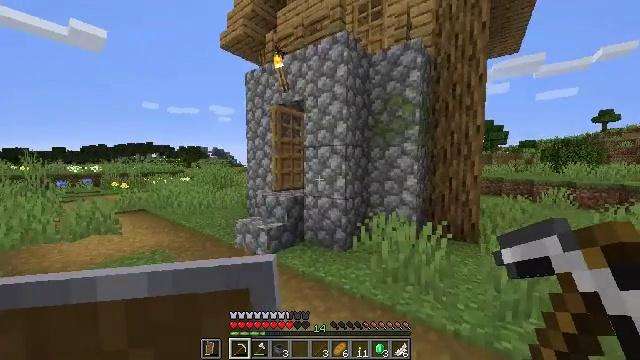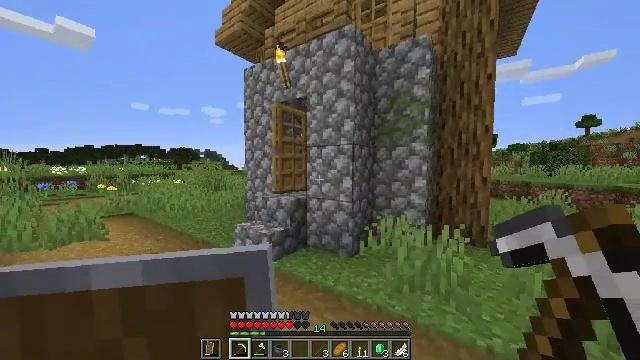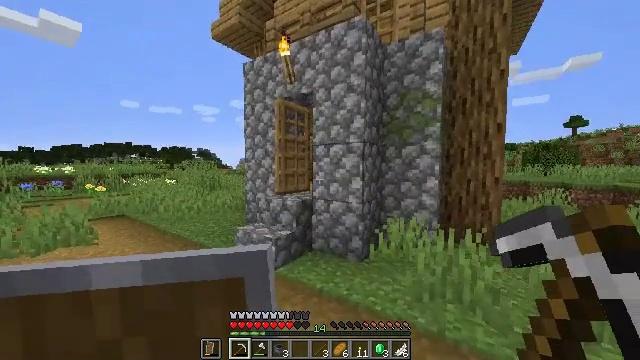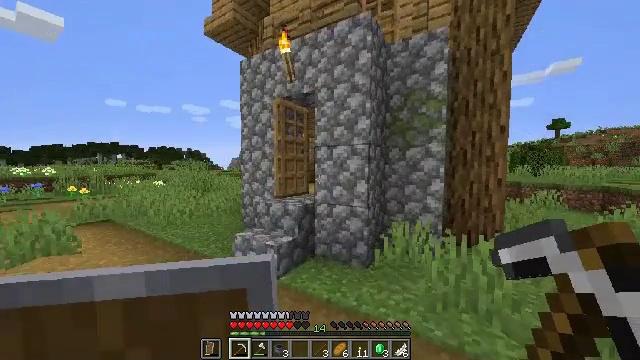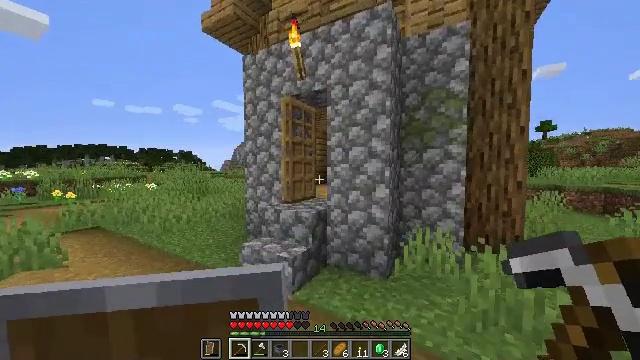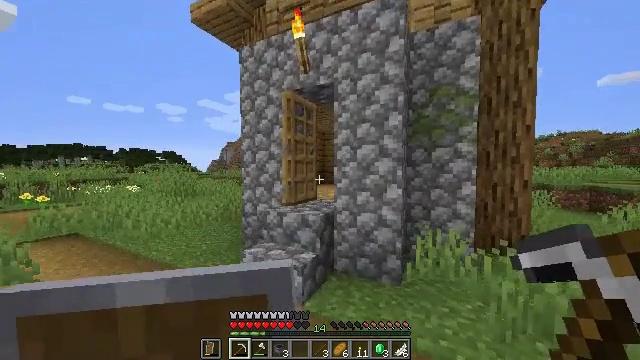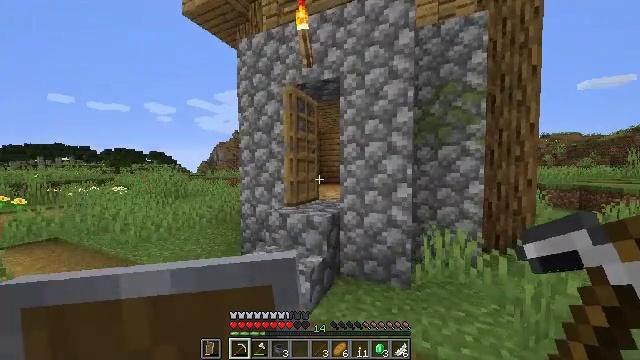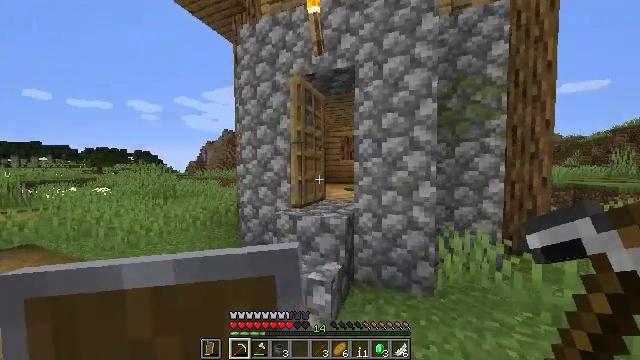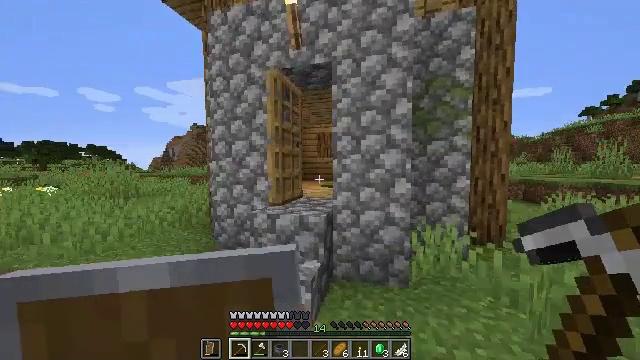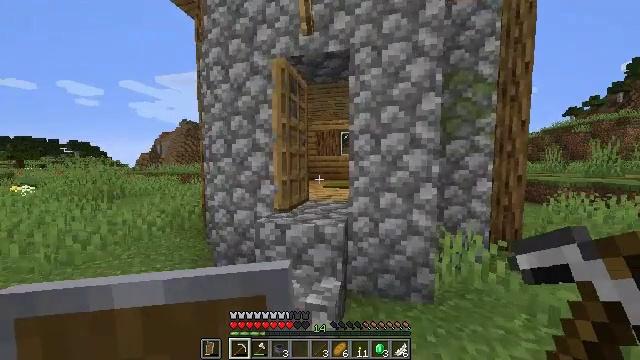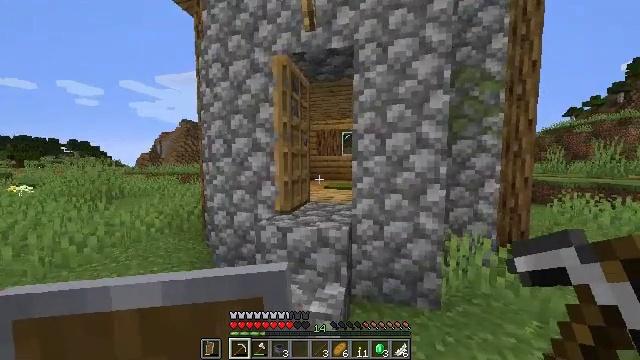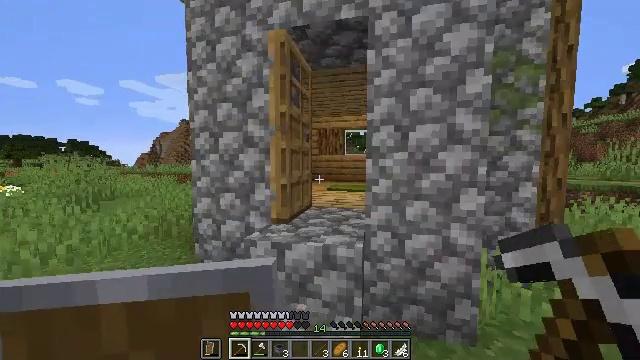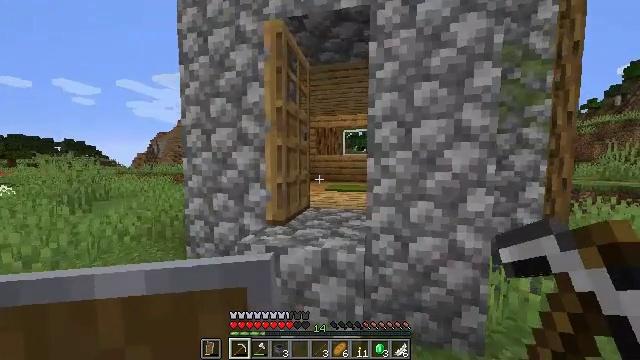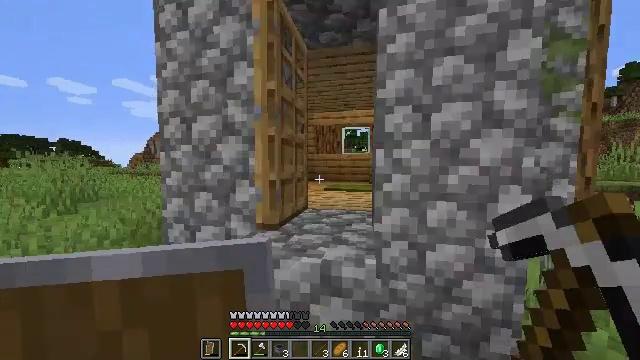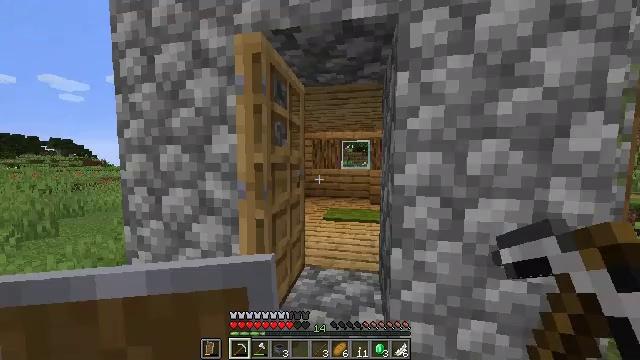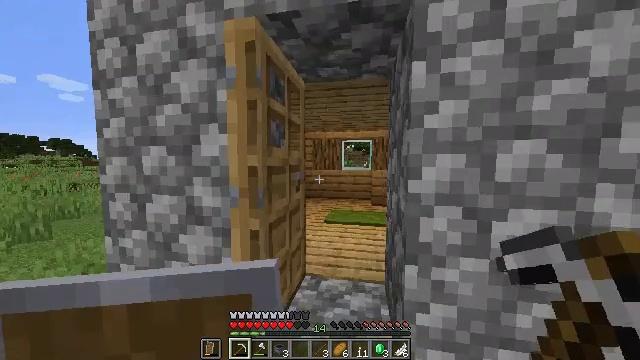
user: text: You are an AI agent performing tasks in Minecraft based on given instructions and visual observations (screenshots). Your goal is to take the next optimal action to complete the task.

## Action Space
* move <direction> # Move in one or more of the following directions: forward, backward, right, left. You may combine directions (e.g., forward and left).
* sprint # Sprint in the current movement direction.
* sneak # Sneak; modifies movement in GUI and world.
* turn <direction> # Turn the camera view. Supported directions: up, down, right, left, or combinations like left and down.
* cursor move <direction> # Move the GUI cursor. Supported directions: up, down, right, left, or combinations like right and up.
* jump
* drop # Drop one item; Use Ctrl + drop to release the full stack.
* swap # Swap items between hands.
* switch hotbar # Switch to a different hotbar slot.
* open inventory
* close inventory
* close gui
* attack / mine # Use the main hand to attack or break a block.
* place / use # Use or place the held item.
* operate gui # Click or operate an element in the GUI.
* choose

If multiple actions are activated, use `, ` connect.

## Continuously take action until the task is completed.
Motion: motion action
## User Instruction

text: Attack the cauldron to retrieve it.
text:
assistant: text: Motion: move forward and move left, sprint, turn right
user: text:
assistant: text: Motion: move forward and move left, sprint, turn right
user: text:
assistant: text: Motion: move forward and move left, sprint, turn right
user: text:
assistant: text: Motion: move forward and move left, sprint, turn right
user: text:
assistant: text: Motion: move forward and move left, sprint, turn right
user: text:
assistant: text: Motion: move forward and move left, sprint, turn right
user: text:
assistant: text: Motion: move forward and move left, sprint, turn right
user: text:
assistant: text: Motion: move forward and move left, sprint, turn right
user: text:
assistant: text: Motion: move forward, sprint, turn right
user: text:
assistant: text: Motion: move forward, sprint
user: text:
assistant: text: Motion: move forward, sprint
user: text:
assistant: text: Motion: move forward, sprint
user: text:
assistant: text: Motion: move forward, sprint
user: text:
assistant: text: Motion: move forward, sprint
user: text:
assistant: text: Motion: move forward, sprint
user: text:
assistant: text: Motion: move forward, sprint
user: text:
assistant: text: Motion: move forward, sprint
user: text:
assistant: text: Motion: move forward, sprint, turn down
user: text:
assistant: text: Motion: move forward, sprint, turn right and down
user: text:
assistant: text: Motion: move forward and move right, sprint
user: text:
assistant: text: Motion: move forward and move right, sprint
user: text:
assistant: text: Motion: move forward and move right, sprint
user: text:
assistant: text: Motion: move forward and move right, sprint
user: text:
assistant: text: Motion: move forward and move right, sprint
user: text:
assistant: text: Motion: move forward and move right, sprint
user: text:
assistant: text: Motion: move forward, sprint, turn left
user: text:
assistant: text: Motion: move forward, sprint, turn left
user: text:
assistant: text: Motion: move forward, sprint, turn left and up
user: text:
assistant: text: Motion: move forward, sprint, turn left
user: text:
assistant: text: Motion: move forward, sprint